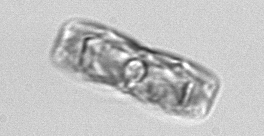
Label: pennate_morphotype1